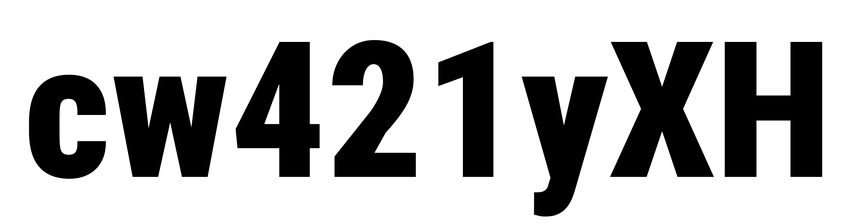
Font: Roboto_Condensed_Black